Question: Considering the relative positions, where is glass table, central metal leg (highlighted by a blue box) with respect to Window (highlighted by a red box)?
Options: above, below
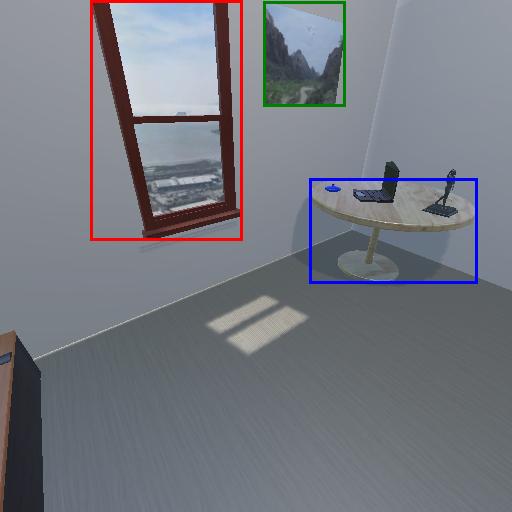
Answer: above